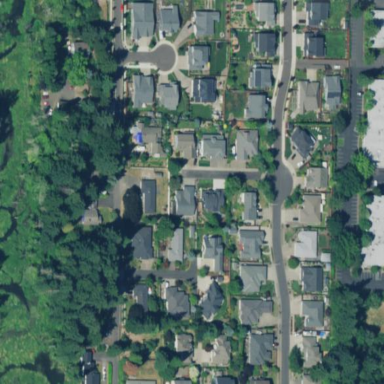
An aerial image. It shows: Residential area consisting of single-family homes.